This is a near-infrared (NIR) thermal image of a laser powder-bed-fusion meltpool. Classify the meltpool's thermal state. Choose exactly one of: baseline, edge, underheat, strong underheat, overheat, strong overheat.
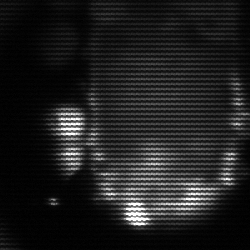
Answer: baseline